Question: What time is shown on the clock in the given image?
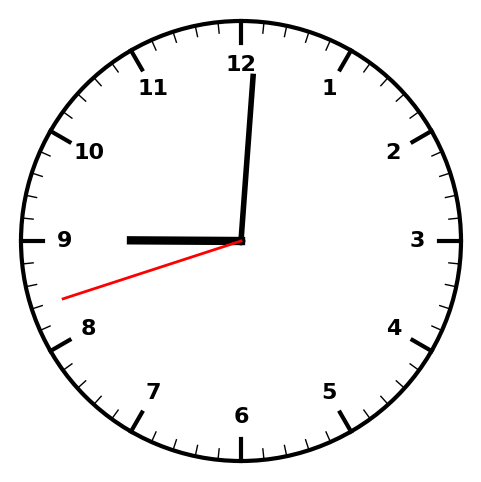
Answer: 09:00:42